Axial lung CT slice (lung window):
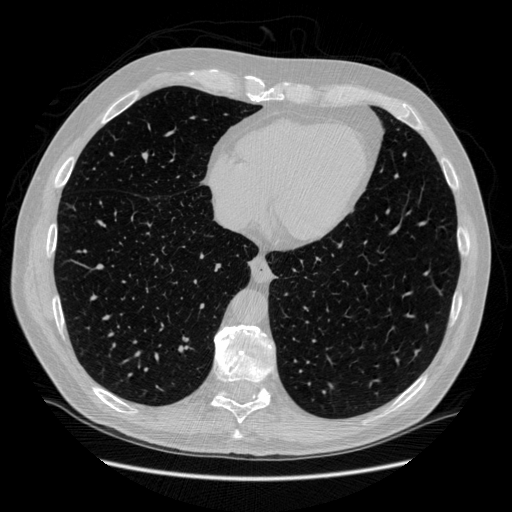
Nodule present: no